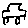
Label: car